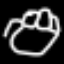
Label: frog